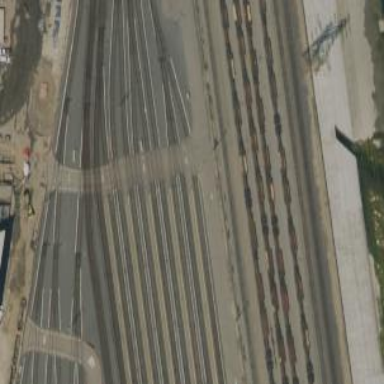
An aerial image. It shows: Railway level crossing.